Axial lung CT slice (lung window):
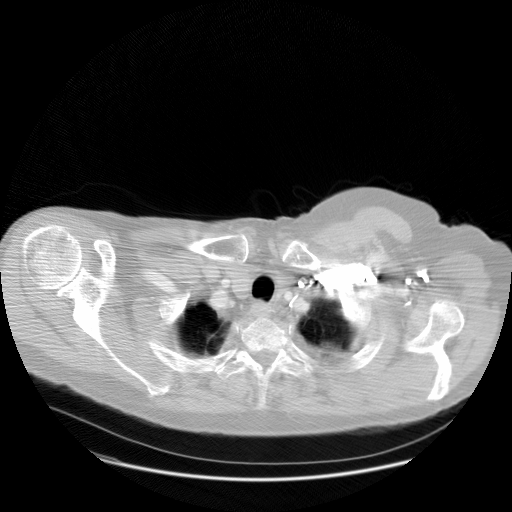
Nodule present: no